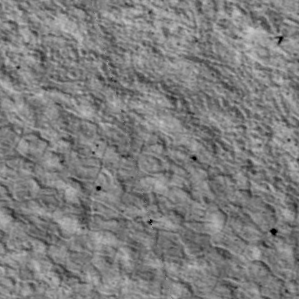
Label: non_frost